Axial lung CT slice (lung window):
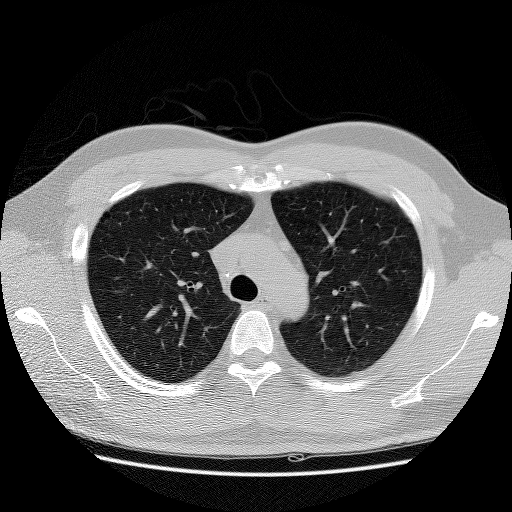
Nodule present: no